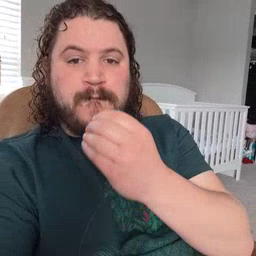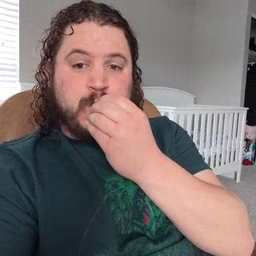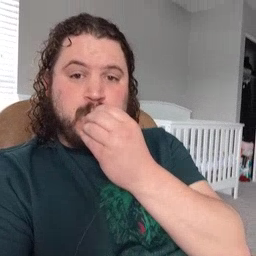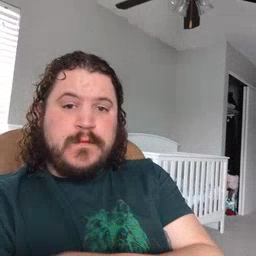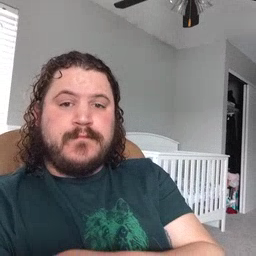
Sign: food